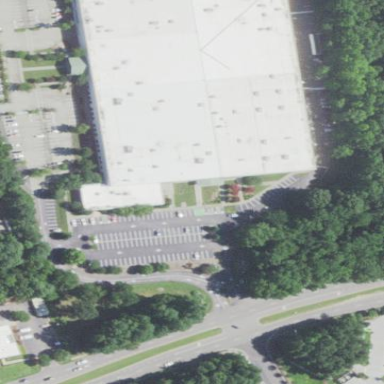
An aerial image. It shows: Commercial building.